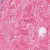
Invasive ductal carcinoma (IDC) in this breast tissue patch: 0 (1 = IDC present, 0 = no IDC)